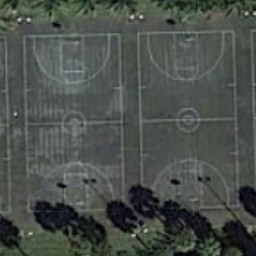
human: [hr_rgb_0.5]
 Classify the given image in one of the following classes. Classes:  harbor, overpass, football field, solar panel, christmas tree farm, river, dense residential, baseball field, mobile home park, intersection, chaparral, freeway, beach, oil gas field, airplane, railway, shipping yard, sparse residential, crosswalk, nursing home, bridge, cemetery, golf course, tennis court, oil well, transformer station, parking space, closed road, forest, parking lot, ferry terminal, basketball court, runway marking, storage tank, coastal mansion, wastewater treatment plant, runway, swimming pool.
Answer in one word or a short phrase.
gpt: basketball court